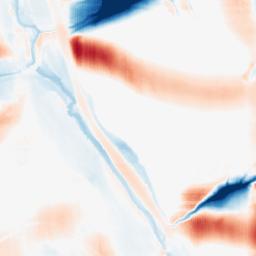
Category: morphological
Decomposition family: morphological_square
Decomposition parameters: operation: average
size: 50
Upsampling method: sinc_blackman
Upsampling parameters: scale: 2
kernel_size: 16
Upsampling scale: 2